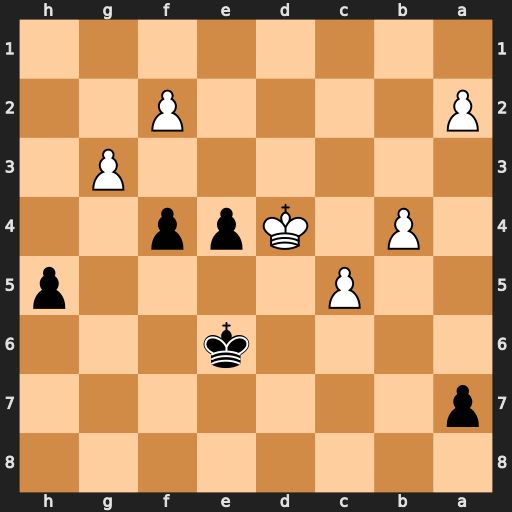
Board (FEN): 8/p7/4k3/2P4p/1P1Kpp2/6P1/P4P2/8
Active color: b
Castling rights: -
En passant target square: -
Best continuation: e3 fxe3 fxg3